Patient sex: M
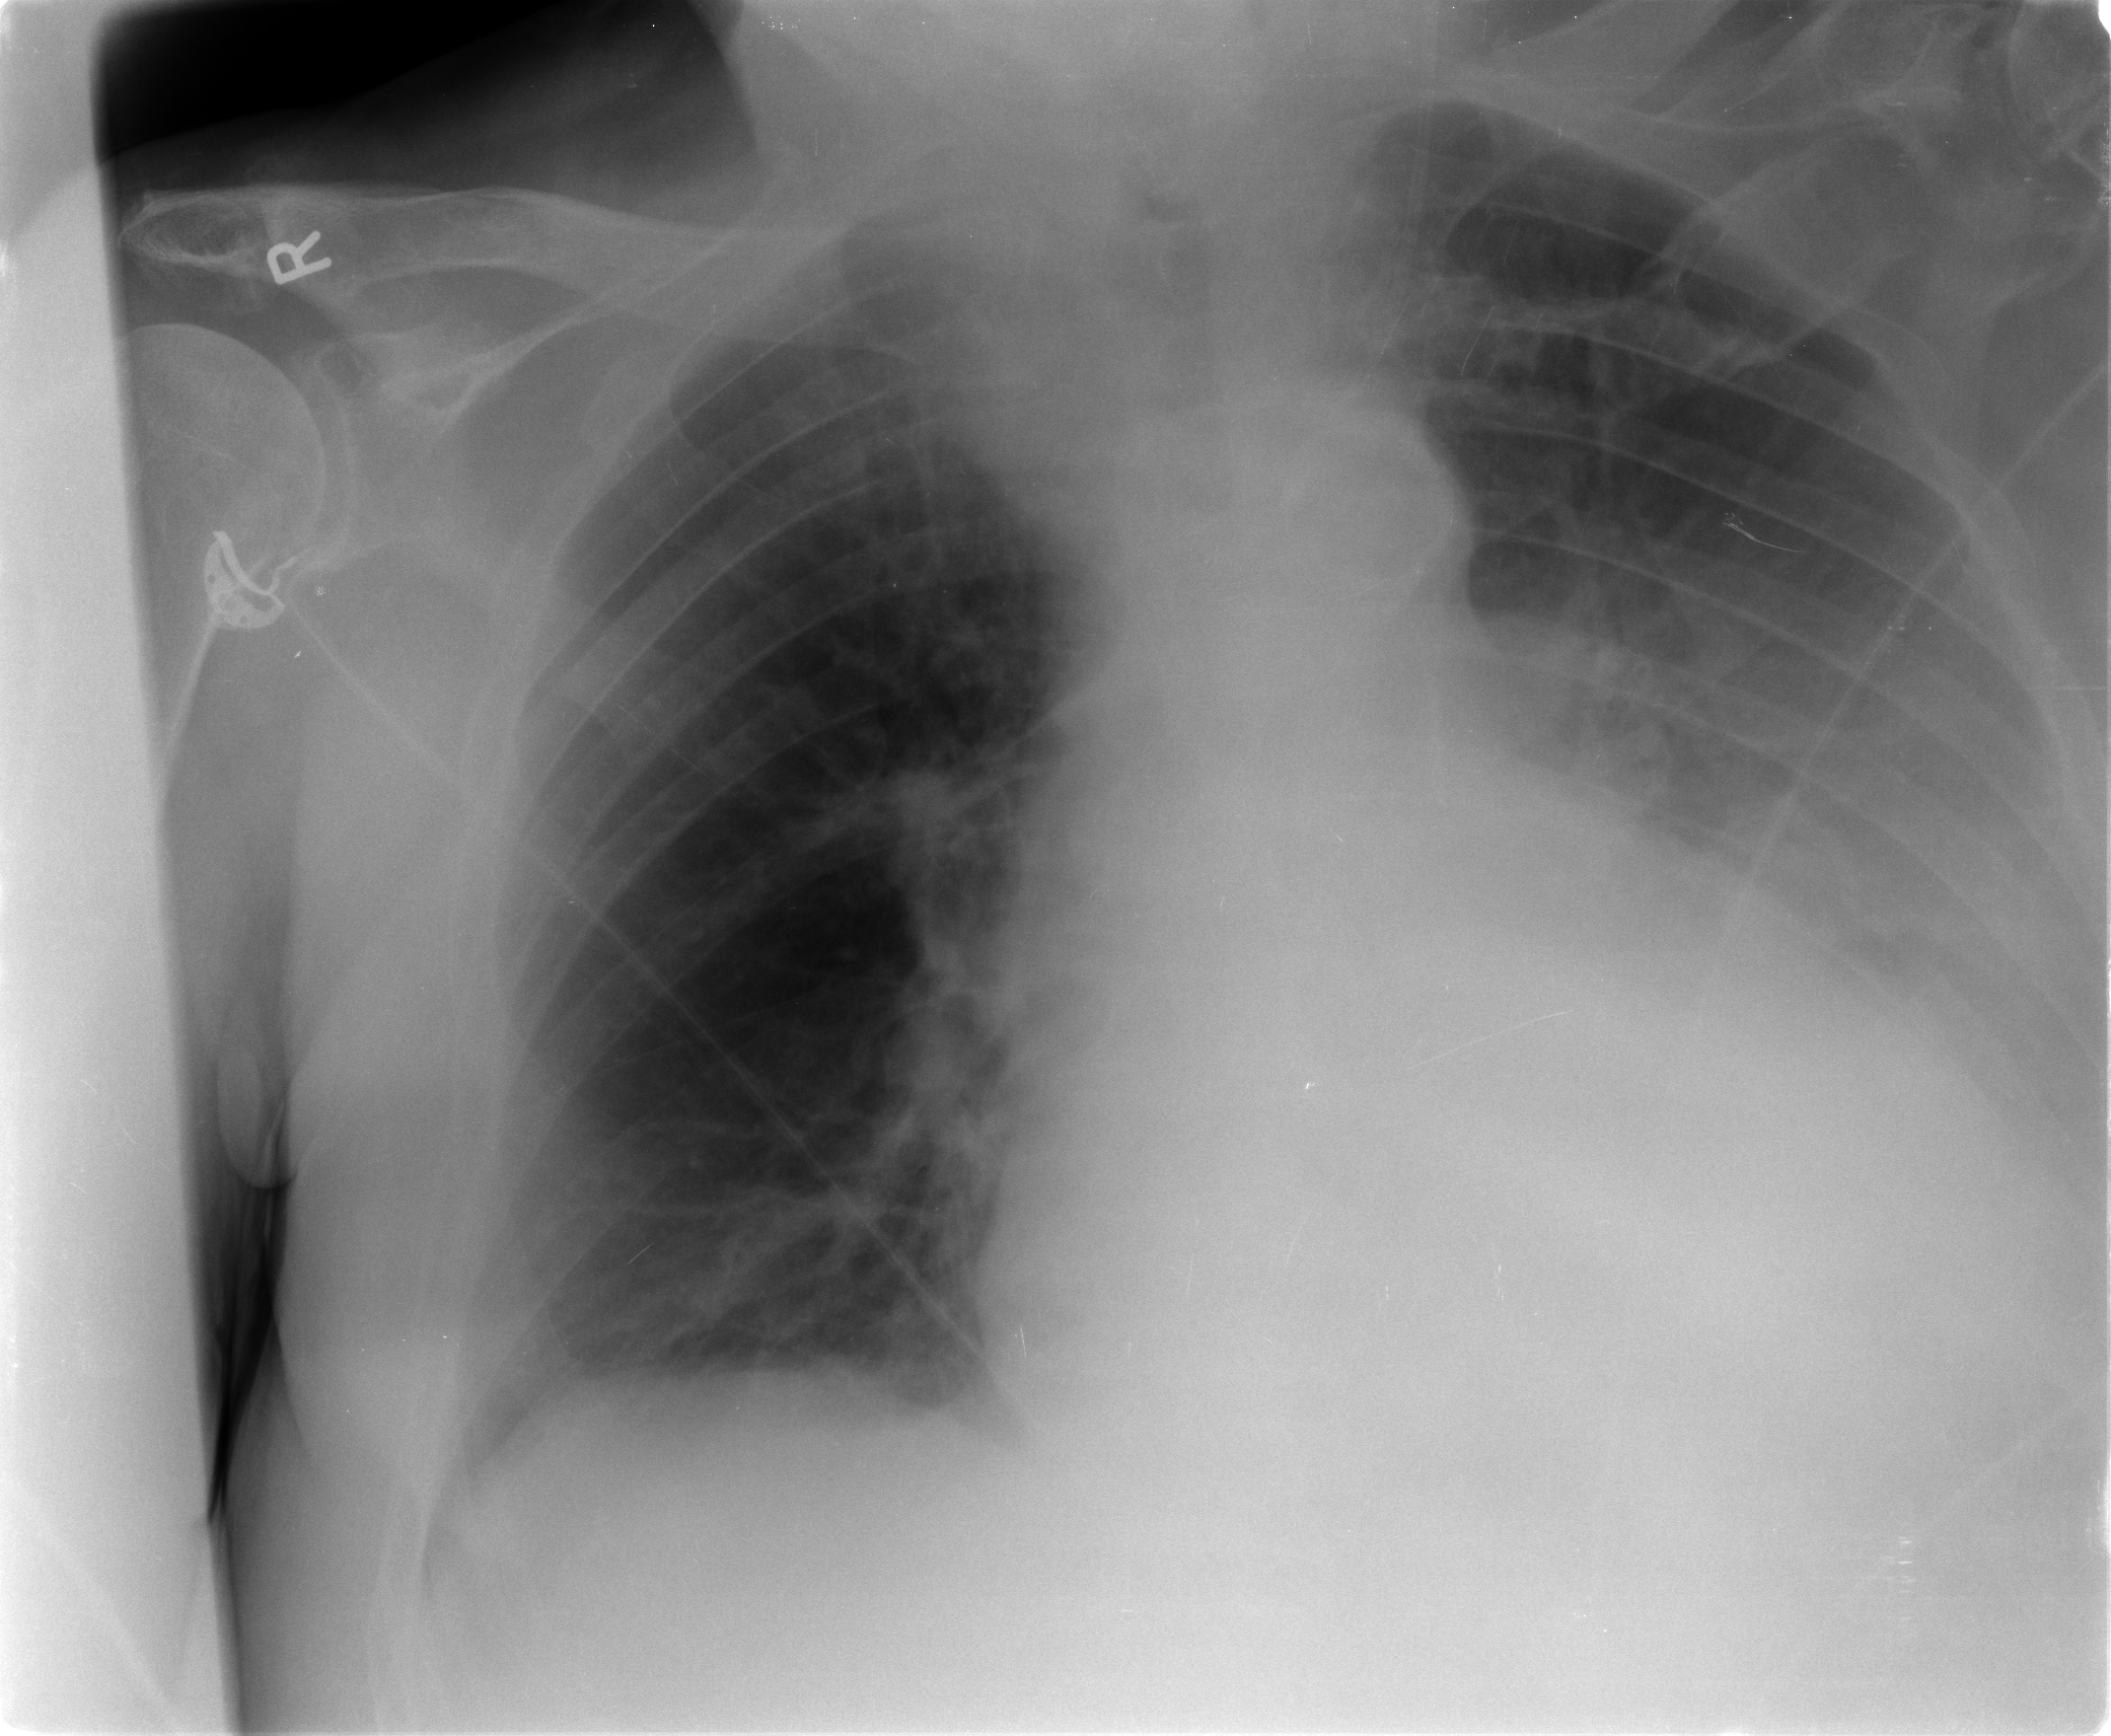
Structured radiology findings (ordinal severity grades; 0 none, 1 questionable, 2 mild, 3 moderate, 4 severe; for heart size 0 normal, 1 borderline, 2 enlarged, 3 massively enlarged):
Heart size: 2
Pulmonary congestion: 2
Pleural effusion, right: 0
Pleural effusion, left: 2
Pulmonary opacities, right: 0
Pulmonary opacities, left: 1
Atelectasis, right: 0
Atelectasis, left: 2